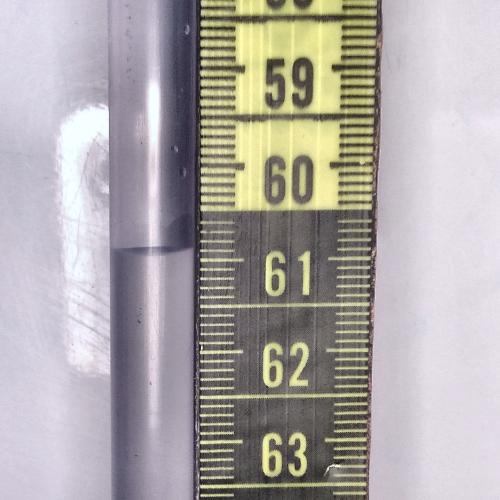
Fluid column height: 60.9 cm